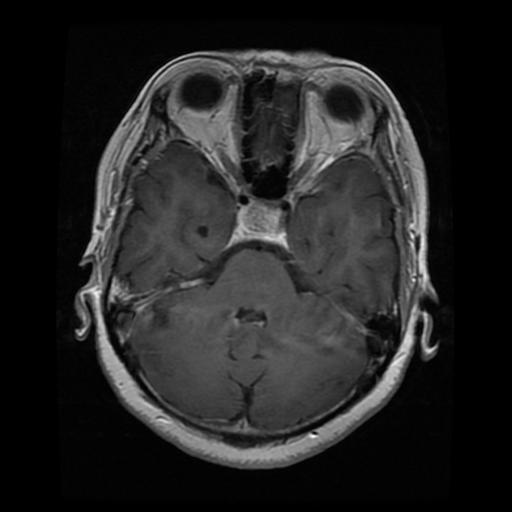
Label: pituitary